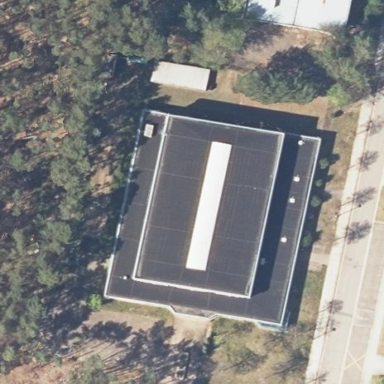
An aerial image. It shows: Cultural center housed in flat-roofed building that serves as community center for various sports activities.